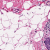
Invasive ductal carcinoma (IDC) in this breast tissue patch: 0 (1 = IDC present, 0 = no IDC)